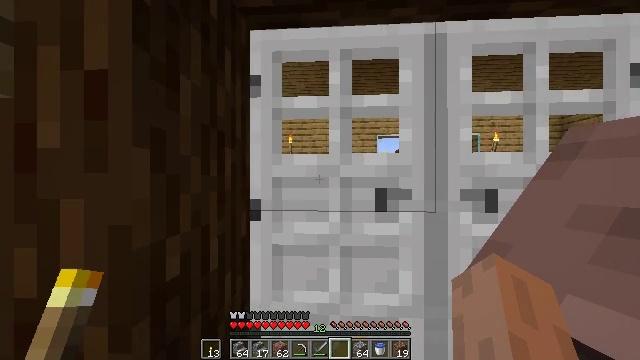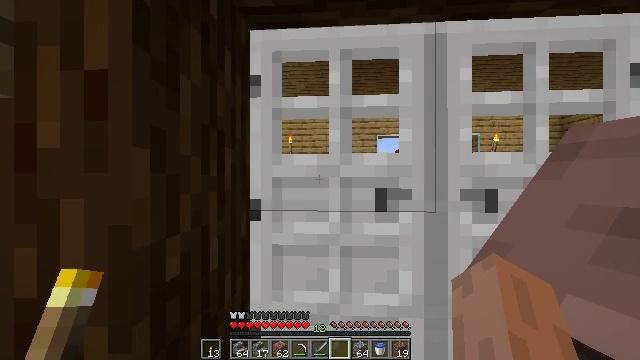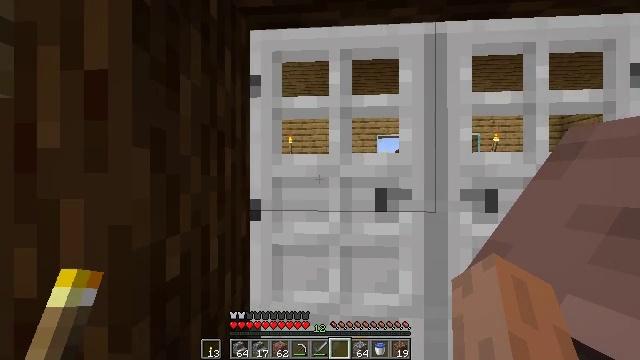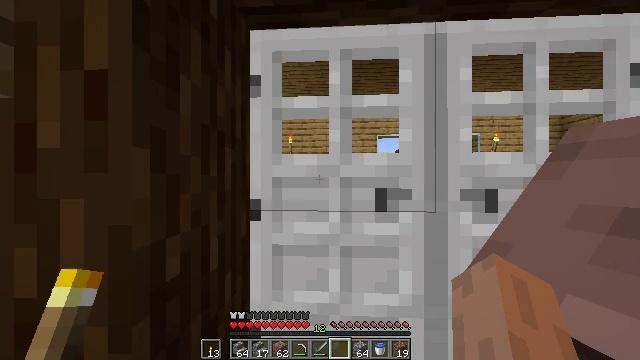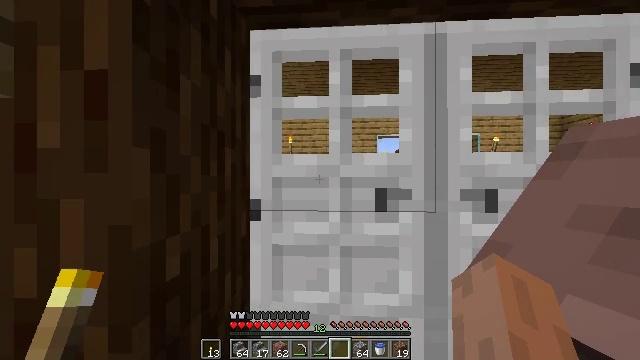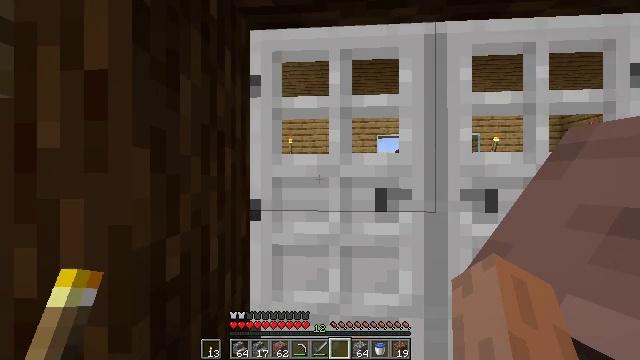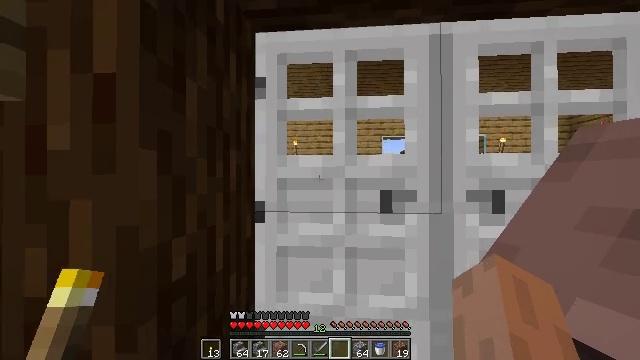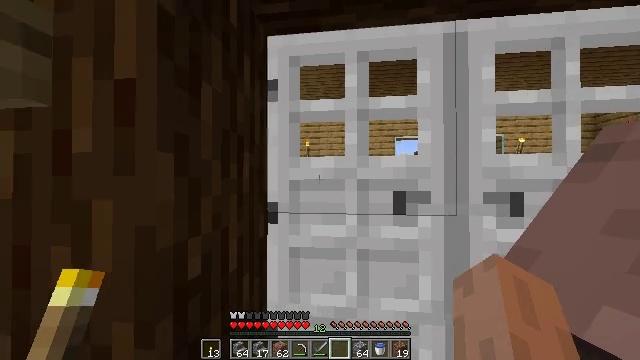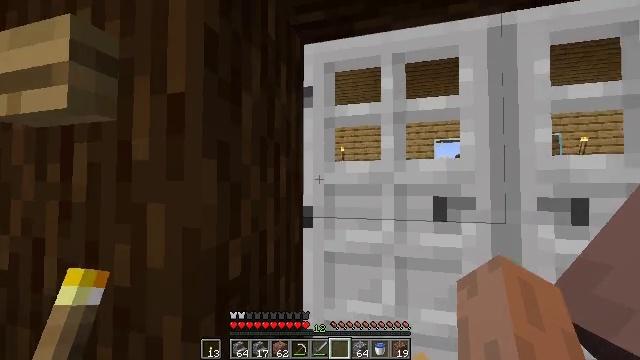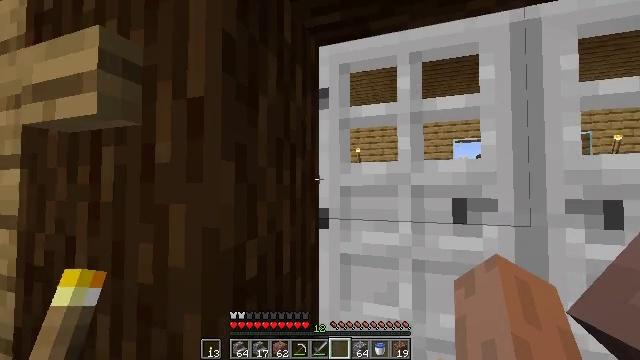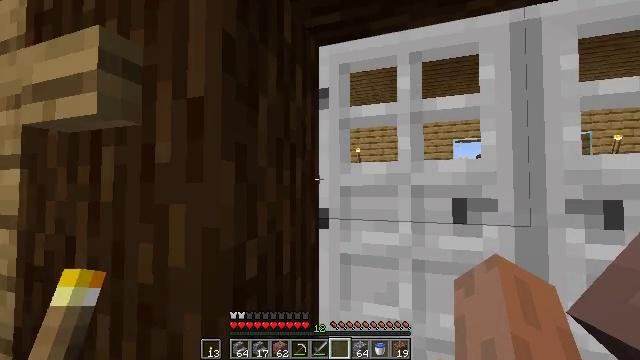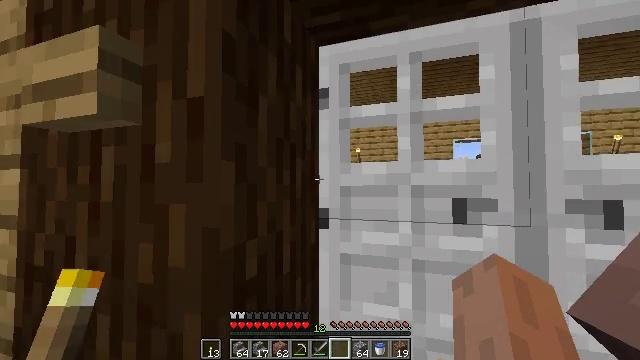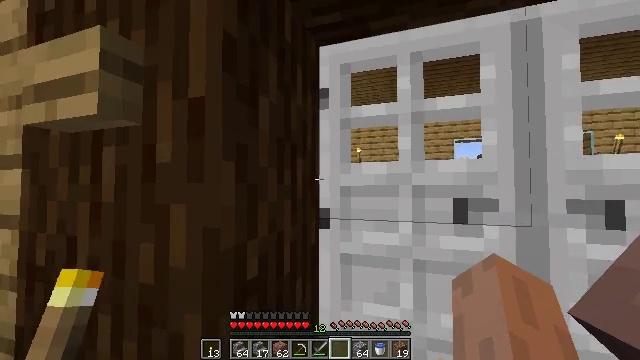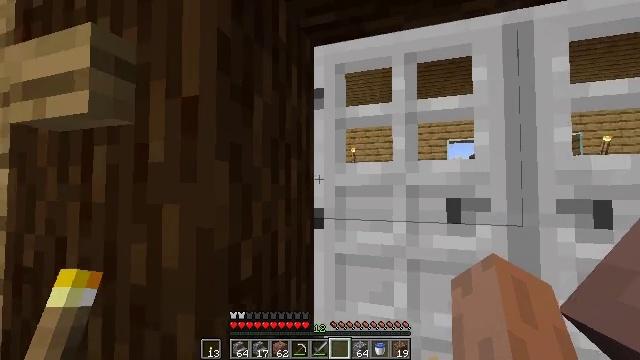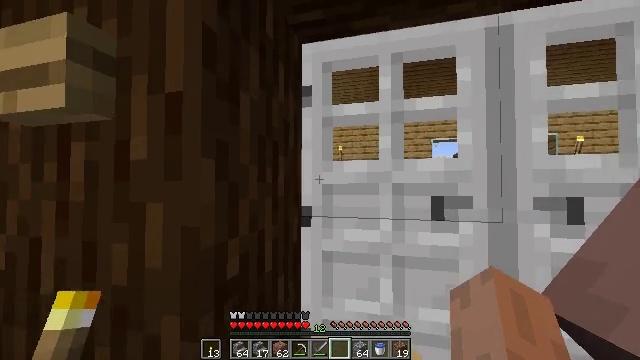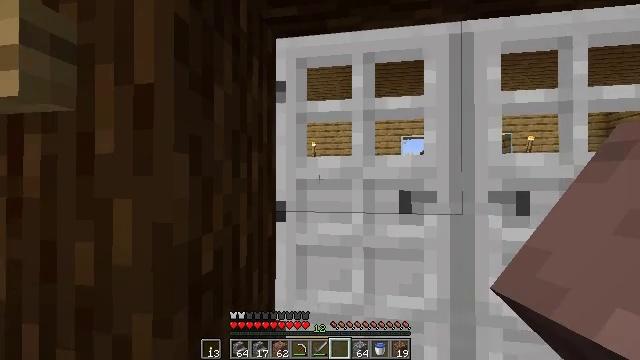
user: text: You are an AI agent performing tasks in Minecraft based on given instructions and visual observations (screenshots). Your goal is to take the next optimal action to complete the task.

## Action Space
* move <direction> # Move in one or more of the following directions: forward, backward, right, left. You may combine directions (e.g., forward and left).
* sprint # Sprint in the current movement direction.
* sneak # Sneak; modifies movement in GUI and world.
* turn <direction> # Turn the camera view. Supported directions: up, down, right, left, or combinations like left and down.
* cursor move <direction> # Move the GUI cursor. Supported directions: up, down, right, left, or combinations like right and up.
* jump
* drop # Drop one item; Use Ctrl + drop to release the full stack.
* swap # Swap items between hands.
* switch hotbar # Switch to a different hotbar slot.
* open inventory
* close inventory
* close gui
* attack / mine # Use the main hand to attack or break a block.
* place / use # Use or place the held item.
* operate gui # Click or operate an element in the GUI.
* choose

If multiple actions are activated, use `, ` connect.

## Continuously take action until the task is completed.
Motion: motion action
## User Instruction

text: Break the iron door.
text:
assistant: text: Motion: attack / mine
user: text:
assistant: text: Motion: attack / mine
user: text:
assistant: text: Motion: attack / mine
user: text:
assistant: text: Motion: attack / mine
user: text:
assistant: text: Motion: attack / mine
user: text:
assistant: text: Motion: turn left, attack / mine
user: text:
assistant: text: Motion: turn left, attack / mine
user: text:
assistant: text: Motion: turn left and up, attack / mine
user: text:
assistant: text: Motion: turn left, attack / mine
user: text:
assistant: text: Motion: attack / mine
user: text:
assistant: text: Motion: attack / mine
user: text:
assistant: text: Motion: attack / mine
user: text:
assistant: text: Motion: move forward, turn right, attack / mine
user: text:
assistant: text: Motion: move forward, turn right, attack / mine
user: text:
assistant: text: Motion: move forward, turn right and down, attack / mine
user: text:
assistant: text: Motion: move forward, turn right, attack / mine
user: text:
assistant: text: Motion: move forward, turn right, attack / mine
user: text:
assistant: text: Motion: move forward, turn right, attack / mine
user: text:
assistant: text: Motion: move forward, attack / mine
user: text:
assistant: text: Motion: attack / mine
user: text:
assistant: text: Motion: attack / mine
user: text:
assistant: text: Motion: attack / mine
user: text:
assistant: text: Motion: attack / mine
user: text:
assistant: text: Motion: attack / mine
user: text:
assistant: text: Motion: attack / mine
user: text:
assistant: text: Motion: move forward, attack / mine
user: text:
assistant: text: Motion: move forward, attack / mine
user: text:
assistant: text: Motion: move forward, attack / mine
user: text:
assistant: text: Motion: move forward, attack / mine
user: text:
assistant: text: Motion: move forward, attack / mine